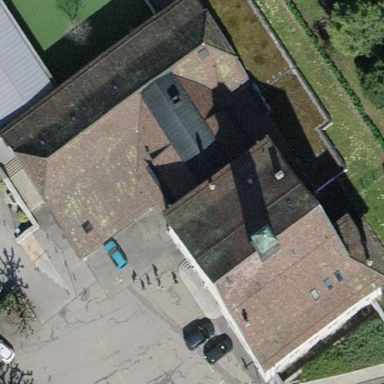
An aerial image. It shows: School building.